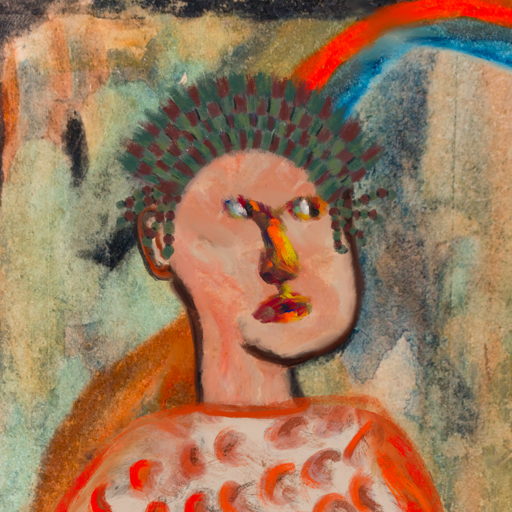
Background: Childish, Head And Neck Side: Roy_Bahadur, Face Side: An_Impression, Bust: Rupkatha, Hair Side: Blank, Head Accessory: After_Raid_Crown, Second Necklace: Blank, Necklace: Blank, Baby: Blank